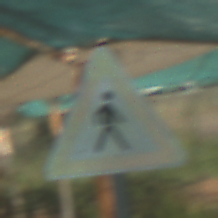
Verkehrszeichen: FussgaengerLinks
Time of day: MorningAfternoon
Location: Roofed (Special)
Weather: PartlyCloudy
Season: NotSpecified
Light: Natural